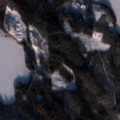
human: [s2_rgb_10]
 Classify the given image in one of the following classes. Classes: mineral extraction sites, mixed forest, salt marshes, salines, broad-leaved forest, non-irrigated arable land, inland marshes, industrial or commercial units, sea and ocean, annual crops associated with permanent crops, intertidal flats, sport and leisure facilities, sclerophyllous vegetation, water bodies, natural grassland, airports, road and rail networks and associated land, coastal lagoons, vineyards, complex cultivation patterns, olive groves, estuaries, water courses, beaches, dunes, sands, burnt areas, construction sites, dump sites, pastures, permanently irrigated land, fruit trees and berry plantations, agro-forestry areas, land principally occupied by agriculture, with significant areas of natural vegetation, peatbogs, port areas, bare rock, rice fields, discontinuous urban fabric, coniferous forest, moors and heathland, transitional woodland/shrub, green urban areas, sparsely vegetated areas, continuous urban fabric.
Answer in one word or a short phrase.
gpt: coniferous forest, mixed forest, water bodies